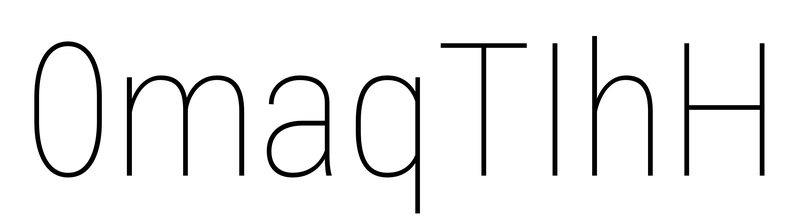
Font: Roboto_Condensed_Thin